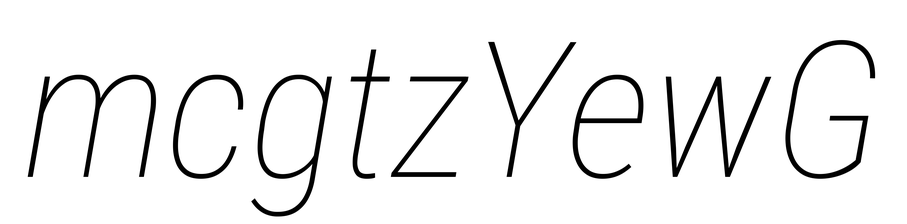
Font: Roboto-Italic_Condensed_Thin_Italic